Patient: sex M, age 61
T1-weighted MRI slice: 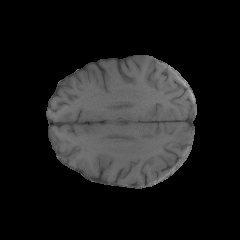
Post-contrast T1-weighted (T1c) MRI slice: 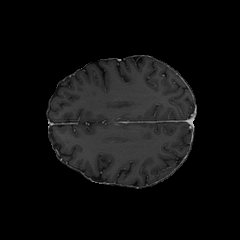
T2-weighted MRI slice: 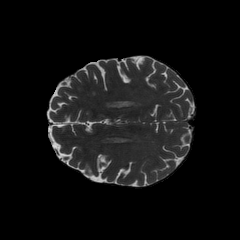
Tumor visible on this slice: no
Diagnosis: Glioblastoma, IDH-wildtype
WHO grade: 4